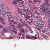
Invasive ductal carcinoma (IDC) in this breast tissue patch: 1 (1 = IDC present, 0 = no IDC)